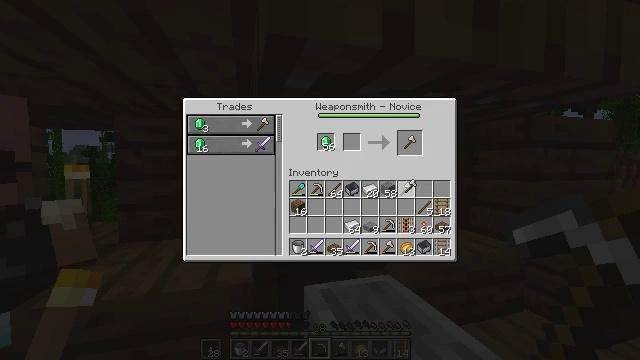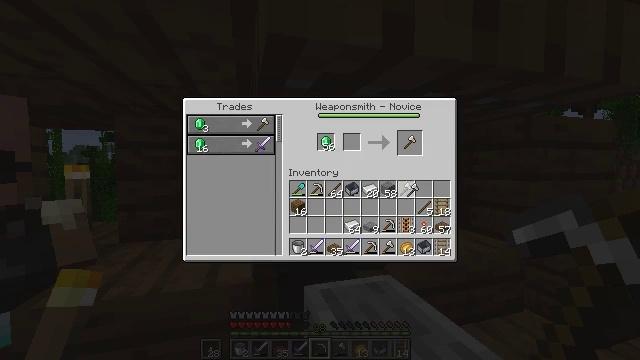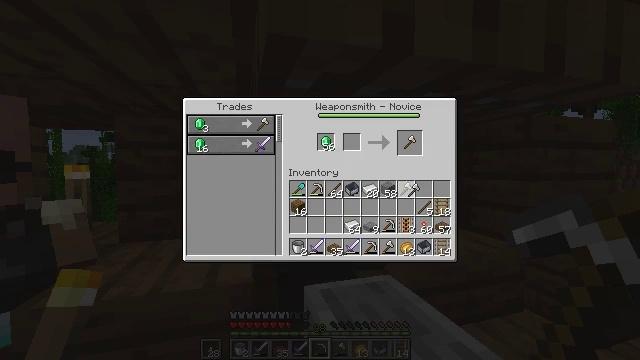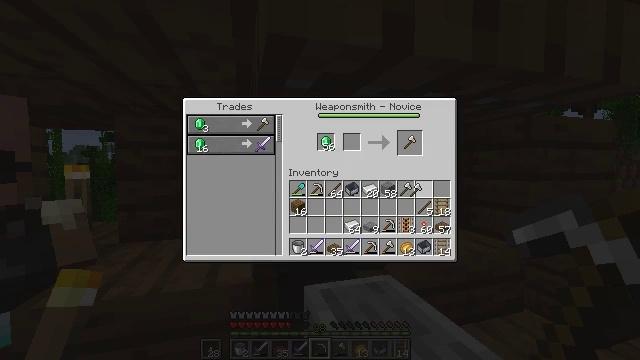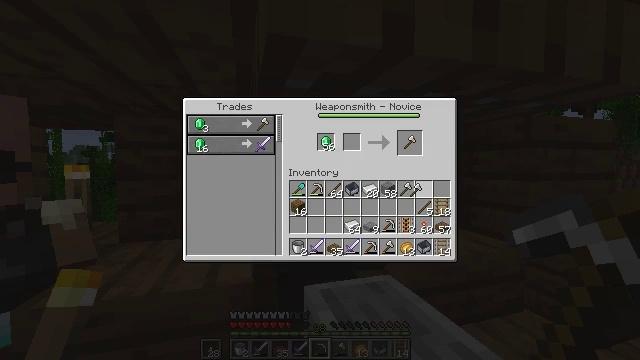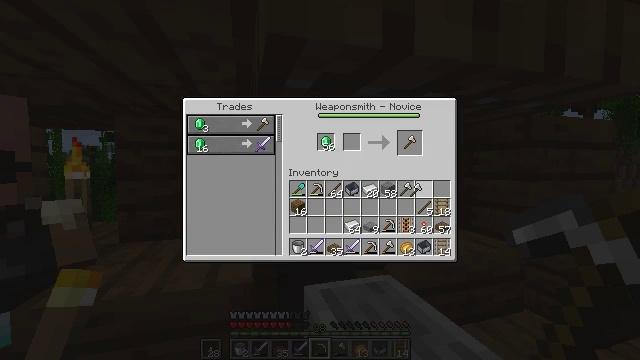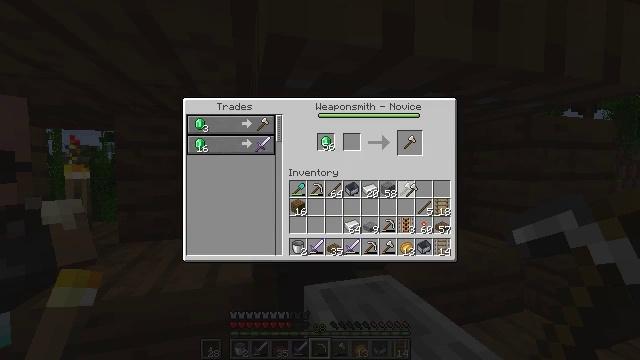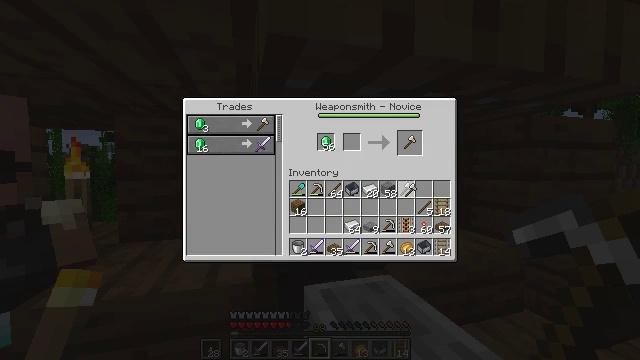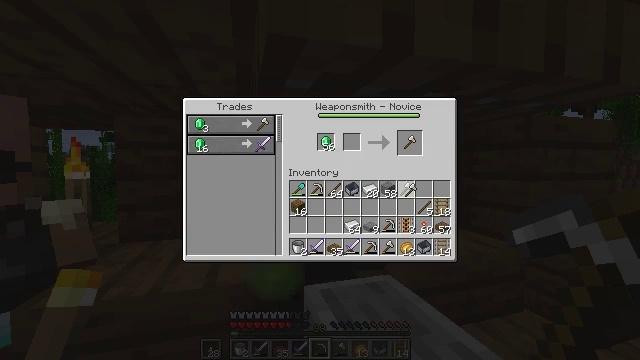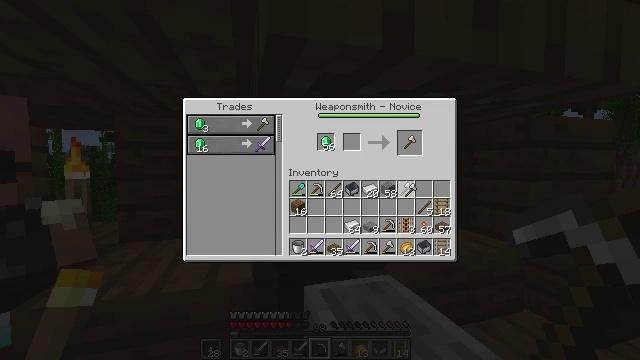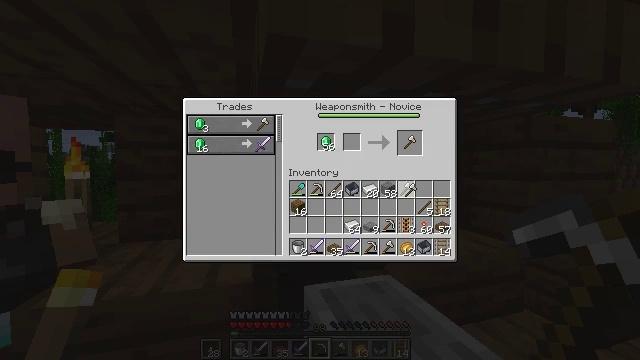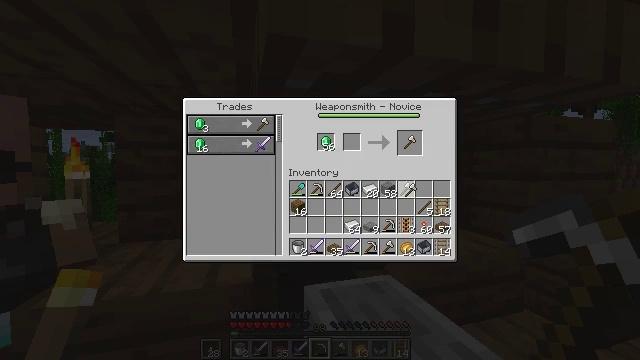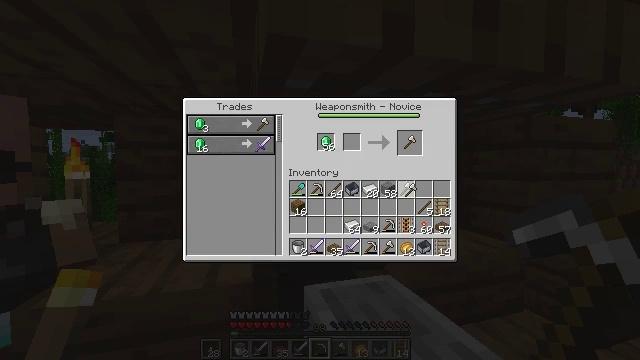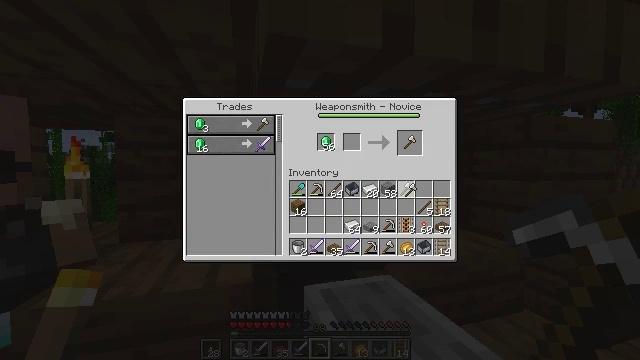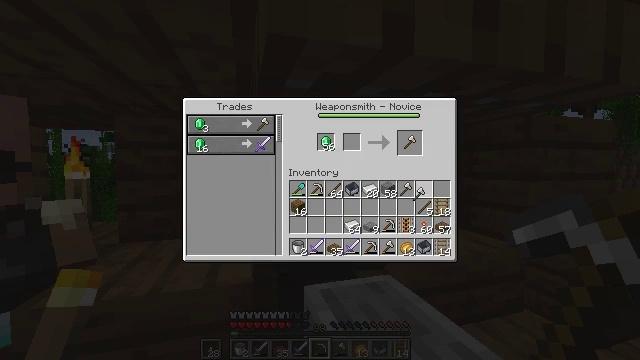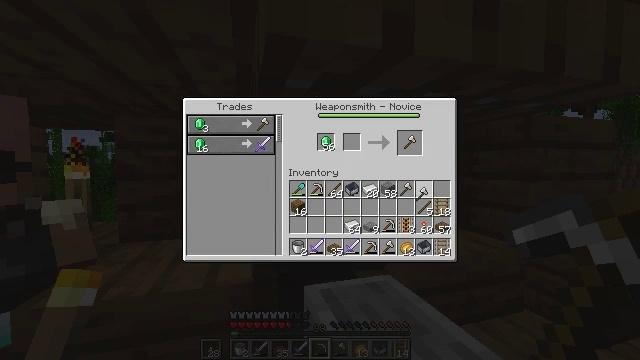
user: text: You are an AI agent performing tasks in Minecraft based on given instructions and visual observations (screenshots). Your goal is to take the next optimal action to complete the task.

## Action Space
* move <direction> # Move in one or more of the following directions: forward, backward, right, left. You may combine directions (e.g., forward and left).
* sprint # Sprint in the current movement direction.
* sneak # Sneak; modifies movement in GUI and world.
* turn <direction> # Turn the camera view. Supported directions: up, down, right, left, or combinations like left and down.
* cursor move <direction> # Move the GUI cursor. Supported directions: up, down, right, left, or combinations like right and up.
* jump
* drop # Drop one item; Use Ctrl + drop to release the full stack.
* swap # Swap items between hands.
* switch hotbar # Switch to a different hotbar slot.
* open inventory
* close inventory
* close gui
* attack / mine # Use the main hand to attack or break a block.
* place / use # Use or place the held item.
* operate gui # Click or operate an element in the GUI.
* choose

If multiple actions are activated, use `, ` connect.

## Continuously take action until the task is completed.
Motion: motion action
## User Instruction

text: Put necessary items in the crafting grid to craft an emerald.
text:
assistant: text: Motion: open gui
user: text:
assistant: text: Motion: no_op
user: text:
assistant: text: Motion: no_op
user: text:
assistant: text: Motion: no_op
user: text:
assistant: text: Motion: no_op
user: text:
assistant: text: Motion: no_op
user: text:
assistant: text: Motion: no_op
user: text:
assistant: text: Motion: operate gui
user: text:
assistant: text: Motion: operate gui
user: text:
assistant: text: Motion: operate gui
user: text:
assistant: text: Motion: no_op
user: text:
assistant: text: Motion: no_op
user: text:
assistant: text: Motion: no_op
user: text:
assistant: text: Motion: cursor move right
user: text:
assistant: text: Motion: no_op
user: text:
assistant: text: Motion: no_op
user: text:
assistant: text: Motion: no_op
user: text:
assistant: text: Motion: no_op
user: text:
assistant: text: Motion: no_op
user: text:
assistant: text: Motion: no_op
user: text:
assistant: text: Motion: operate gui
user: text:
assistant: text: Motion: operate gui
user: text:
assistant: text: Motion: operate gui
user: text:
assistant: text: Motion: no_op
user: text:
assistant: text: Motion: no_op
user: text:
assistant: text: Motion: no_op
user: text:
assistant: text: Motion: no_op
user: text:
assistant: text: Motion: no_op
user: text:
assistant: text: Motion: no_op
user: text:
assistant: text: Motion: no_op